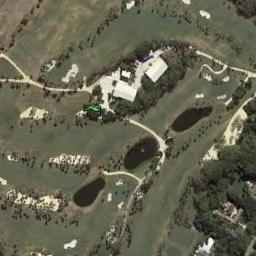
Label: golf_course